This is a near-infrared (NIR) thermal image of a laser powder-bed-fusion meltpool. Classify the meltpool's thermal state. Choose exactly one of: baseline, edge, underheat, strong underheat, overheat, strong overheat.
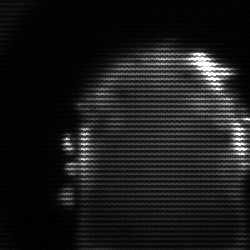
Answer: baseline